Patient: sex F, age 35
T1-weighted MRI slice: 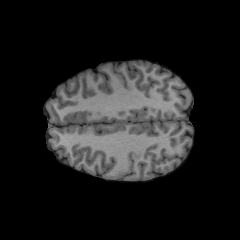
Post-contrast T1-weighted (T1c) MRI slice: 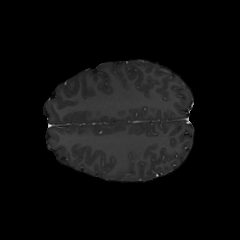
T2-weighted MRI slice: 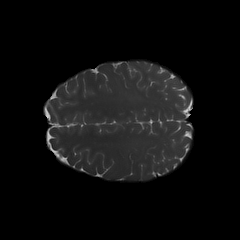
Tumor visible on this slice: no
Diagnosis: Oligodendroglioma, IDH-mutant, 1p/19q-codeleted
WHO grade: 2